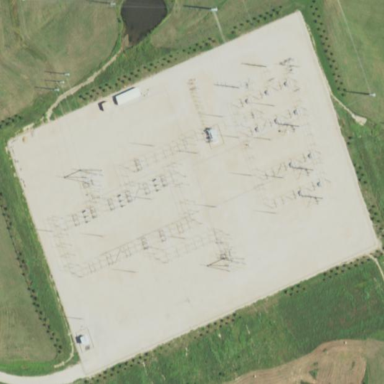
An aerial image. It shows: Power substation with transmission level designation. It is enclosed by fence.